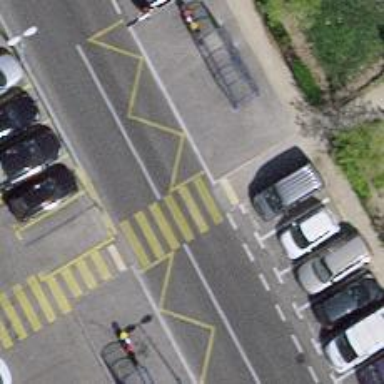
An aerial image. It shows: Zebra crossing for pedestrians.